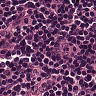
Metastatic tissue present: no